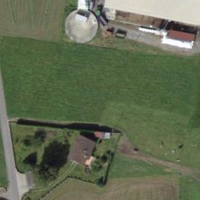
EUNIS habitat code: 55
Species observed at this site:
Podarcis muralis
Parietaria judaica
Orobanche alba
Anacamptis pyramidalis
Dioscorea communis
Corvus corax
Lactuca perennis